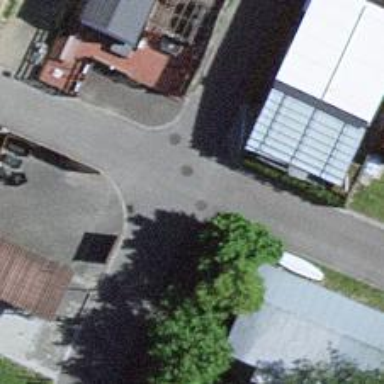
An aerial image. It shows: Asphalt alley designated as service road.